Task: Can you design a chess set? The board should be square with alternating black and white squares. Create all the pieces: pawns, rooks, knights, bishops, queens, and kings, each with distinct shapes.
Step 1001:
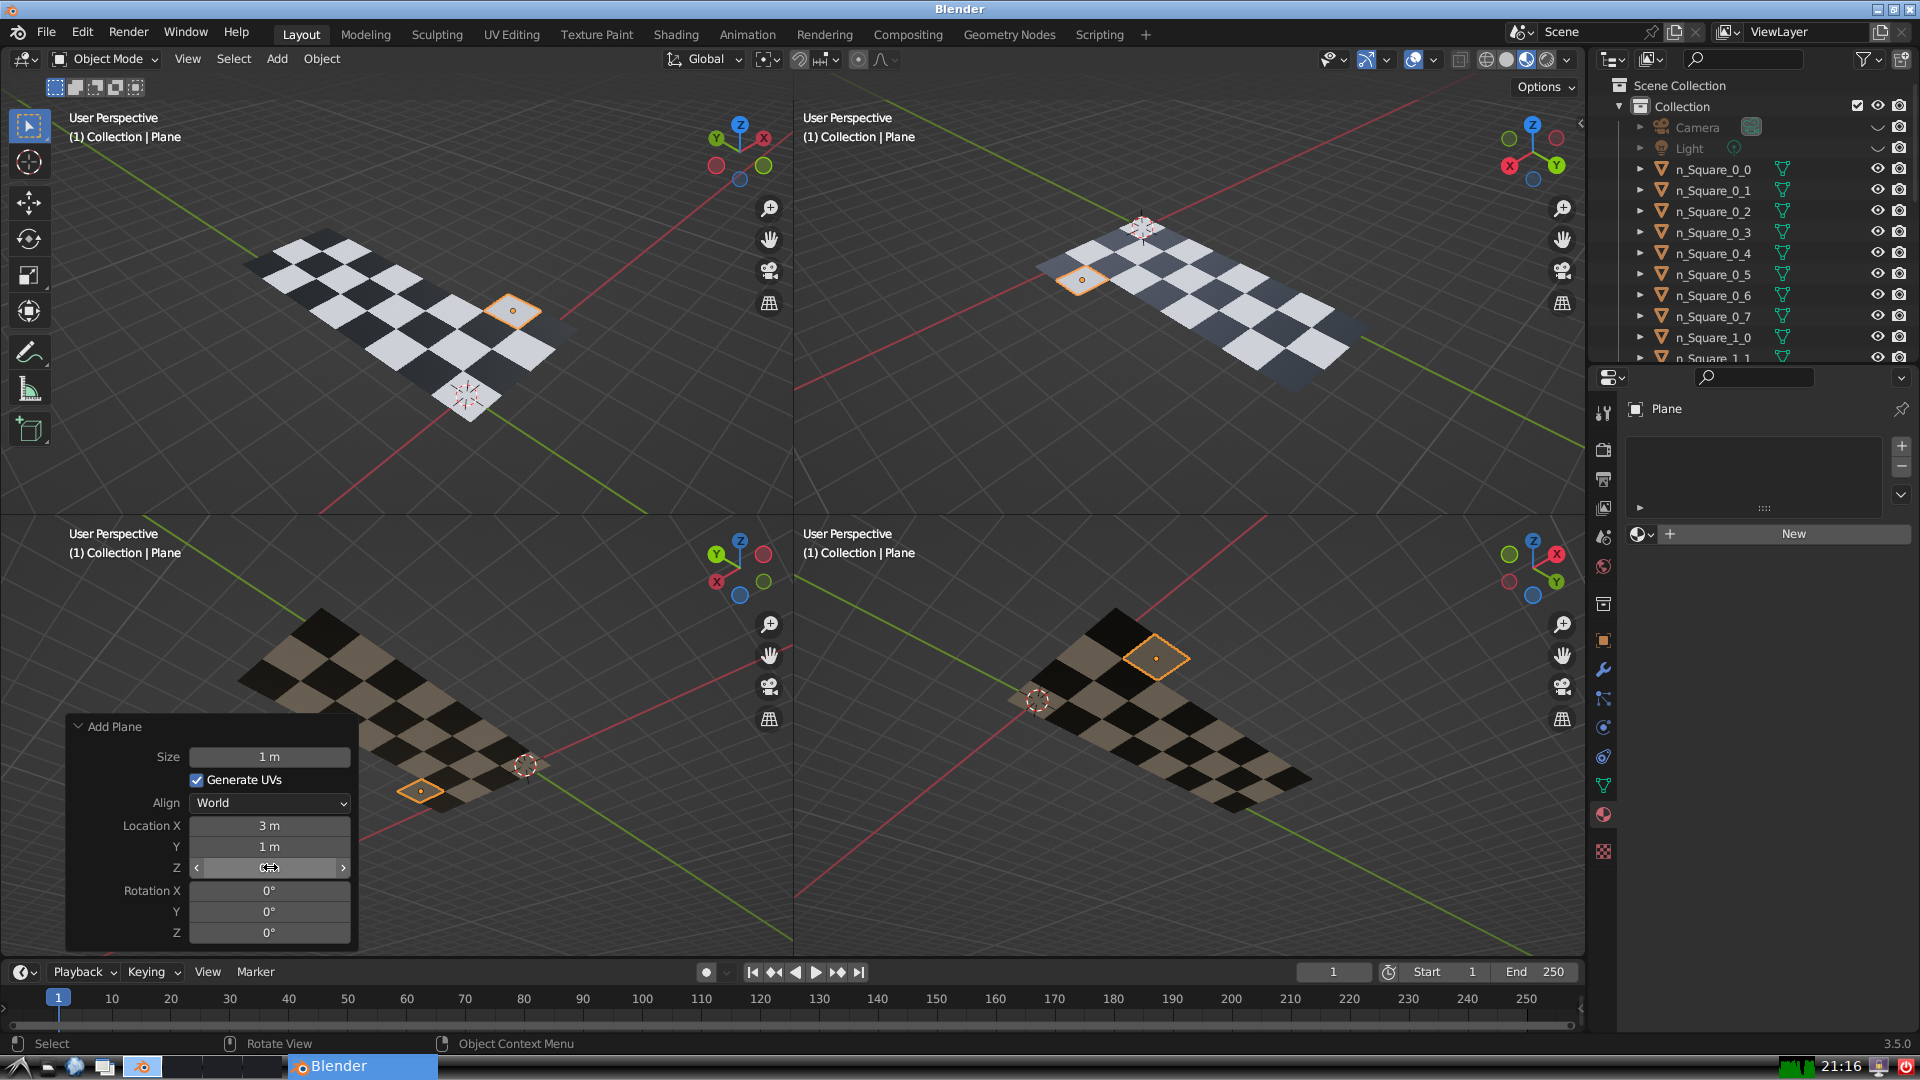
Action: {"mouse_move": [960, 540]}